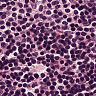
Metastatic tissue present: no